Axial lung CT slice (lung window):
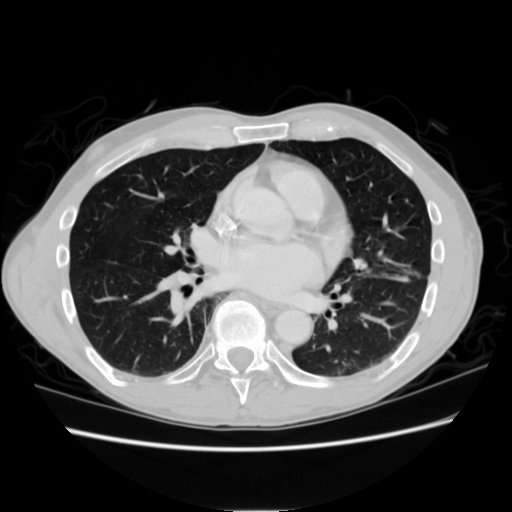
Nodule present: no